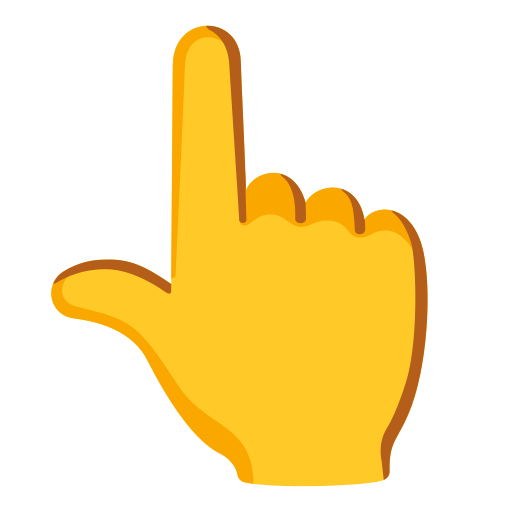
Emoji: 👆